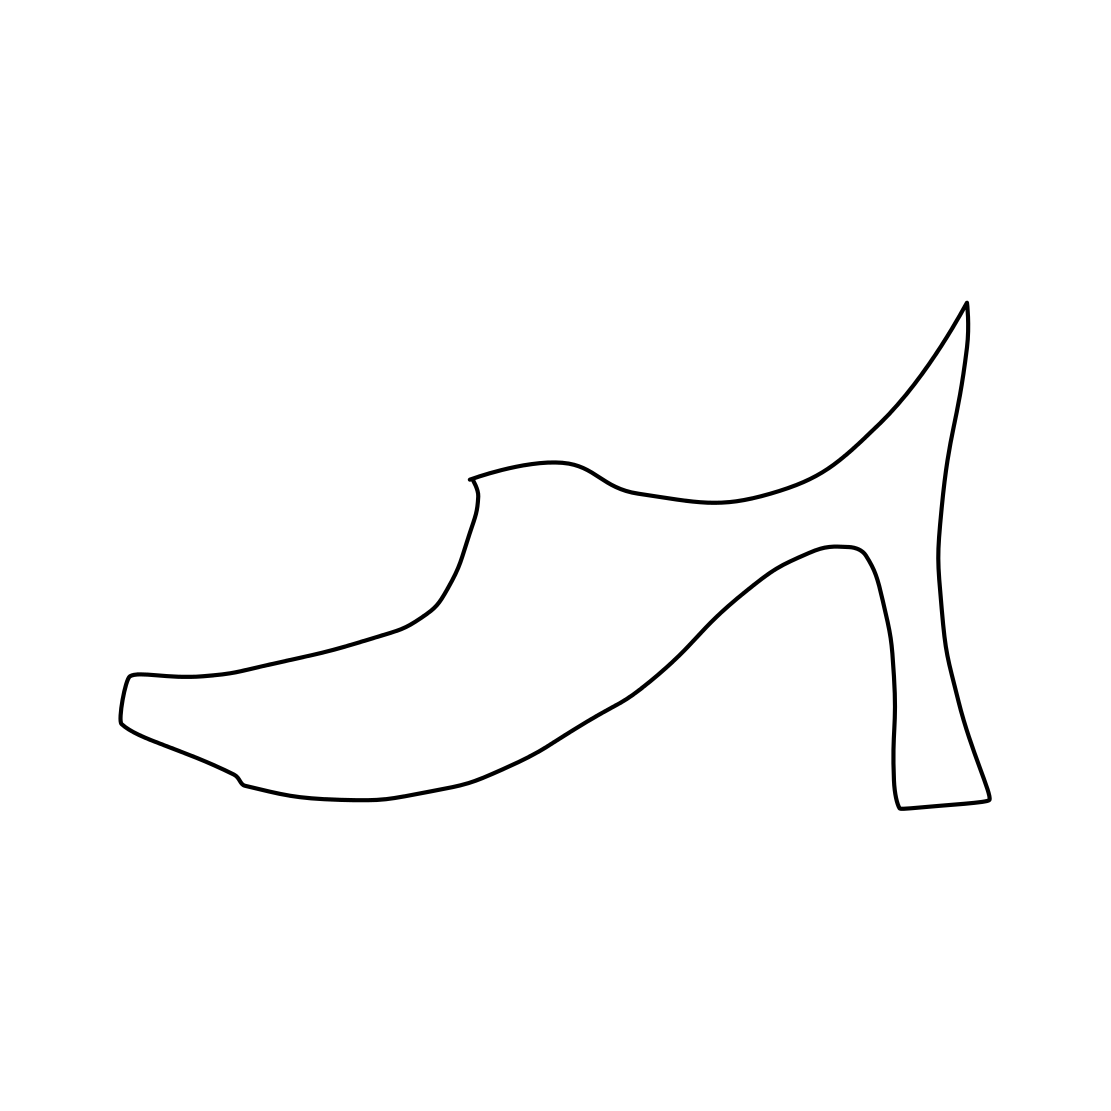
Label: shoe